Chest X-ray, PA view. Patient: 51 years old, sex M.
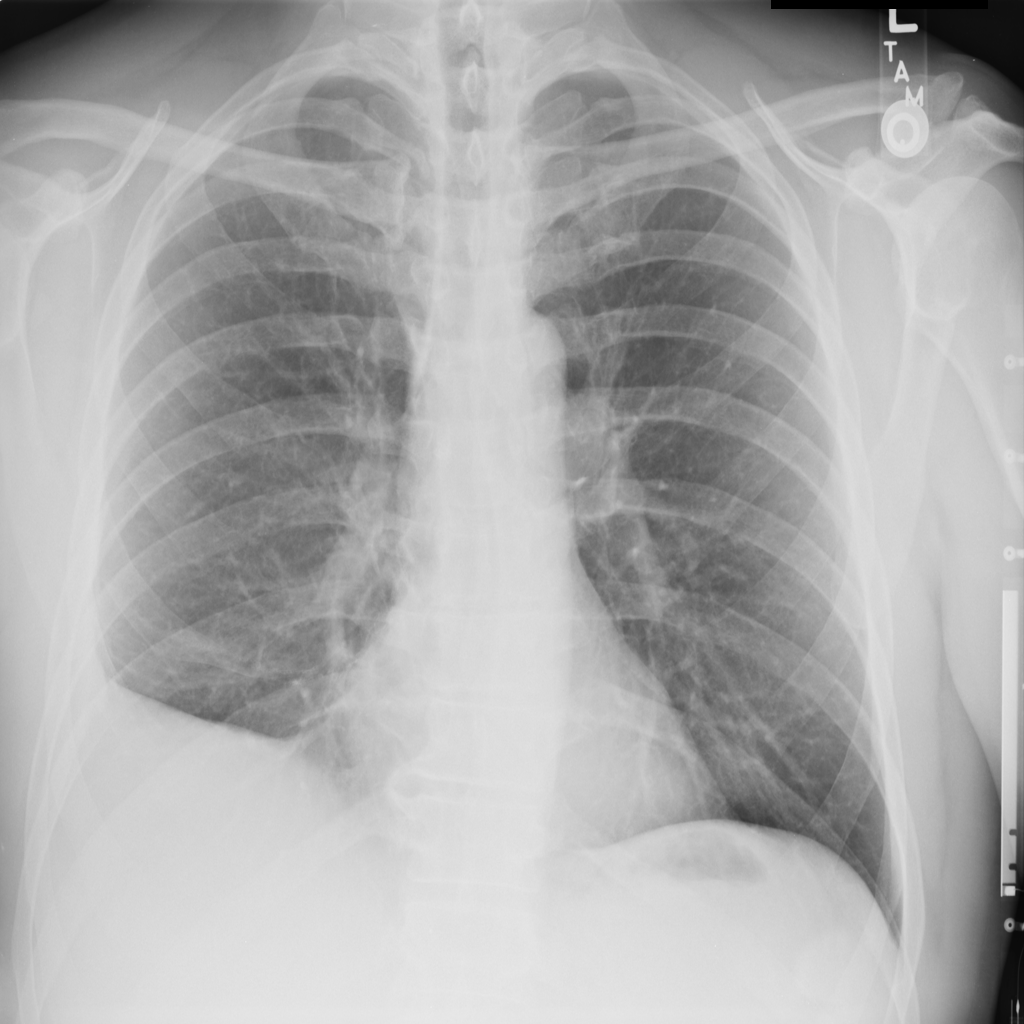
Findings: No Finding